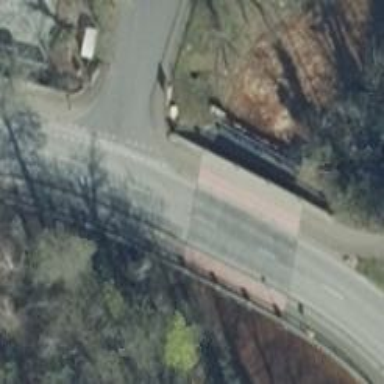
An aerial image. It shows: Concrete path bridge.